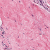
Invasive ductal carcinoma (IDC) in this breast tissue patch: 0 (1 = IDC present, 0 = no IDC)